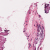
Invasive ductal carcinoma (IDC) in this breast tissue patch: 0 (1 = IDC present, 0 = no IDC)